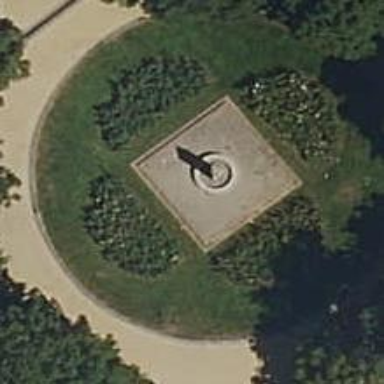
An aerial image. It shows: Fountain.